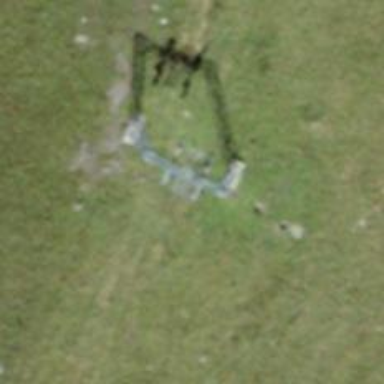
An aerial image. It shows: Pylon used for aerialway.